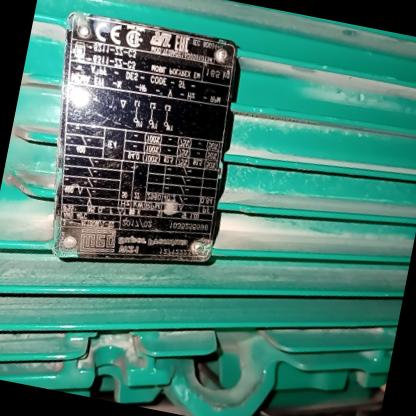
Klasa: tabliczka-znamionowa